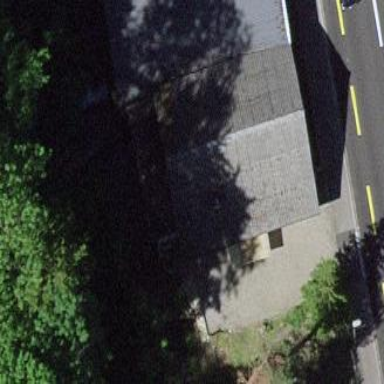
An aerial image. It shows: Simple and straightforward house.